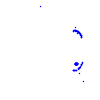
Particle: proton